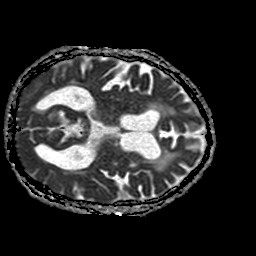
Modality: ADC
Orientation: axial
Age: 67
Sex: male
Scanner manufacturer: philips
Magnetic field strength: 1.5 T
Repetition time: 3.646 s
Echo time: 0.09255 s